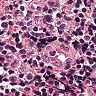
Metastatic tissue present: no